Question: I want to remove the space (marked as yellow) before the li tag and i don't know how.
I read other questions about this issue but it doesn't help me, I tried to add margin:0px
this is a screenshot that describes the problem:

'''
<html dir="rtl">
<head>
<title></title>
<meta http-equiv="Content-Type" content="text/html; charset=windows-1255">
<meta name="viewport" content="width=device-width; initial-scale=1.0; maximum-scale=1.0;">
<style type="text/css">
*
{
font-size:13pt;
font-family:Arial;
}
hr {
border:1px; Border-Style: solid; border-color: D8D8D8;
}
.menu ol,ul{list-style:none; }
.menu ul li{ display:block; }
.menu{
}
.menu a{
background:#f9f9f9;
border-bottom:1px solid #eee;
display:block;
padding:13px;
color:#767676;
font-size:12px;
}
.menu a:hover{
background:#fff;
}
header .menu{
border-top:1px solid #eee;
}
header .menu a{
padding:15px 15px 15px 25px;
}
header .menu li:last-child a{
border-bottom:none;
}
a:link, a:visited, a:active {color: #033254 }
a:hover{color:E19E21} a{text-decoration:none}
</style>
<body bgcolor='#FDFDF7' leftmargin="0" topmargin="0" marginwidth="0" marginheight="0">
<ul class="menu">
<li><a href="eeee">aaaaaa</a></li>
<li><a href="eeee">aaaaaa</a></li>
<li><a href="eeee">aaaaaa</a></li>
<li><a href="eeee">aaaaaa</a></li>
</ul>
'''
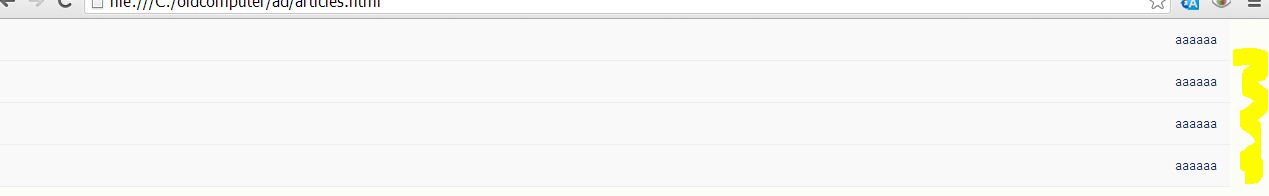
Answer: set 'padding-right: 0;' on your 'ul'
'''
.menu {
padding-right: 0;
}
'''